Chest X-ray:
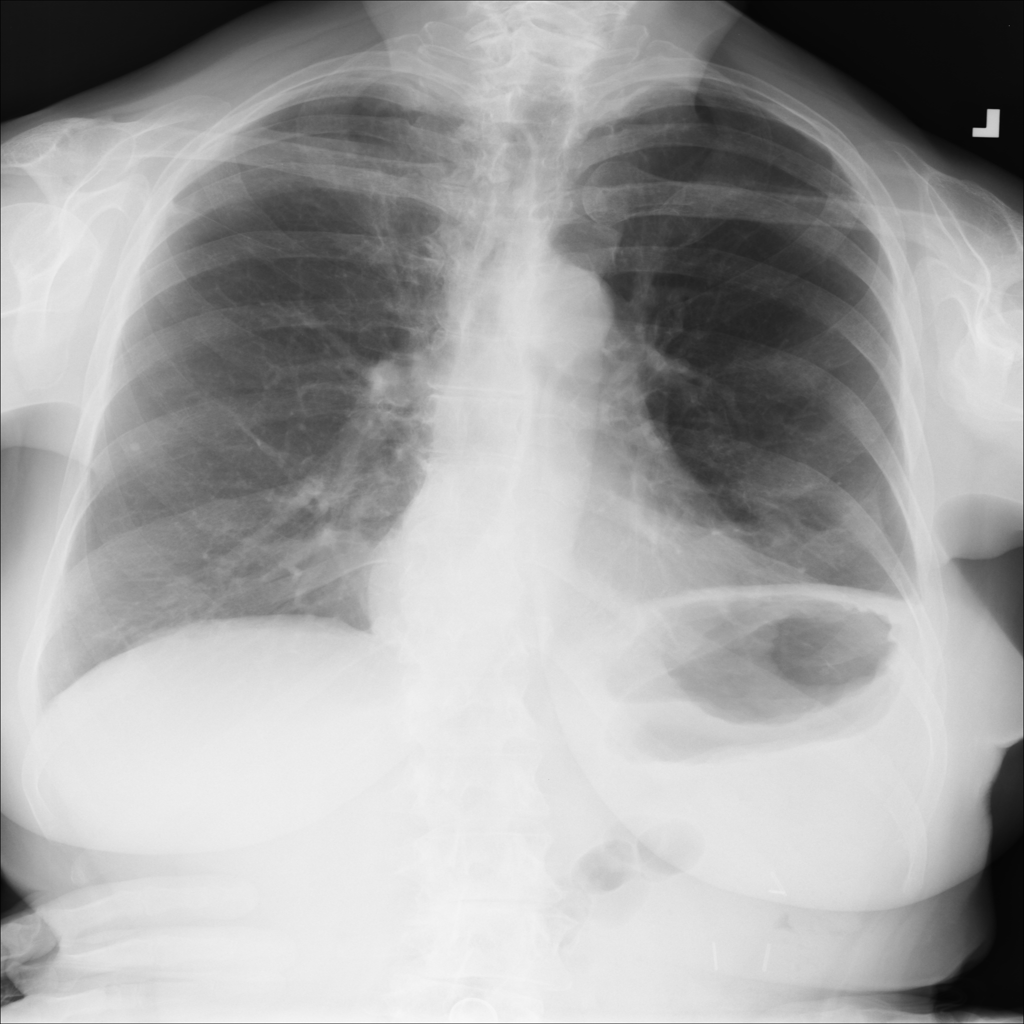
Findings: Emphysema
No abnormal finding: no